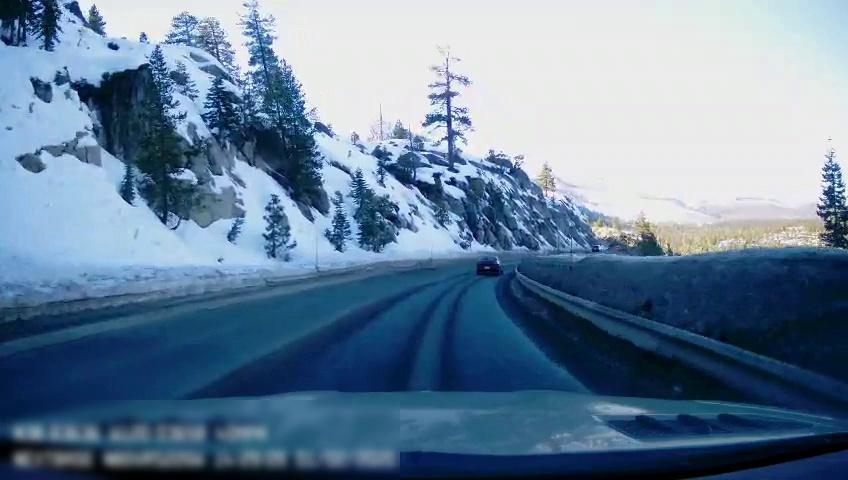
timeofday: Day
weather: Sunny
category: Drivable Space
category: Vehicles | Car
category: Lanes | Opposite Lane
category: Lanes | Current Lane